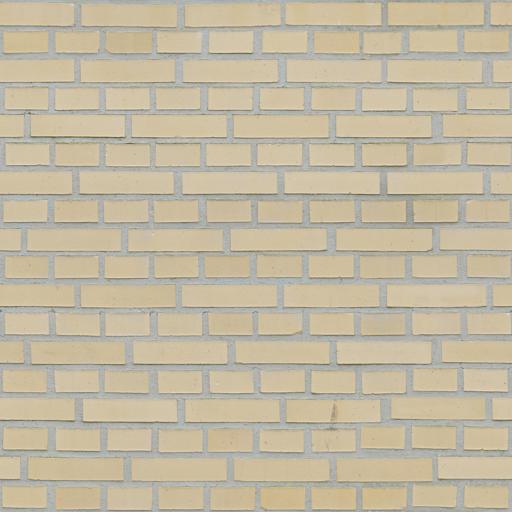
Tags: brick bricks wall yellow